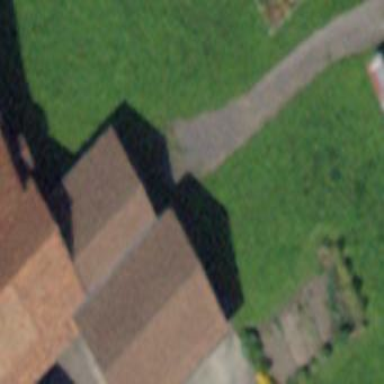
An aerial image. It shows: Garage.